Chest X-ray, PA view. Patient: 58 years old, sex M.
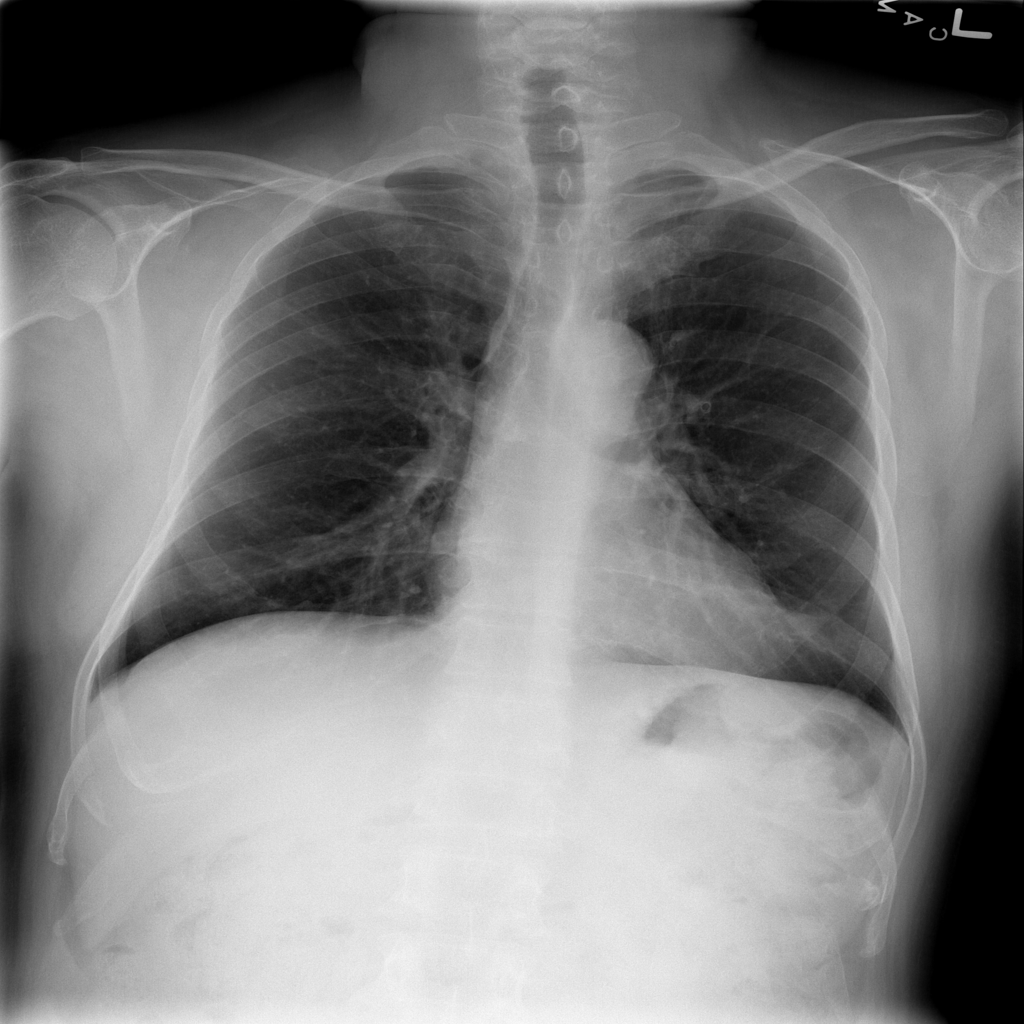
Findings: Atelectasis